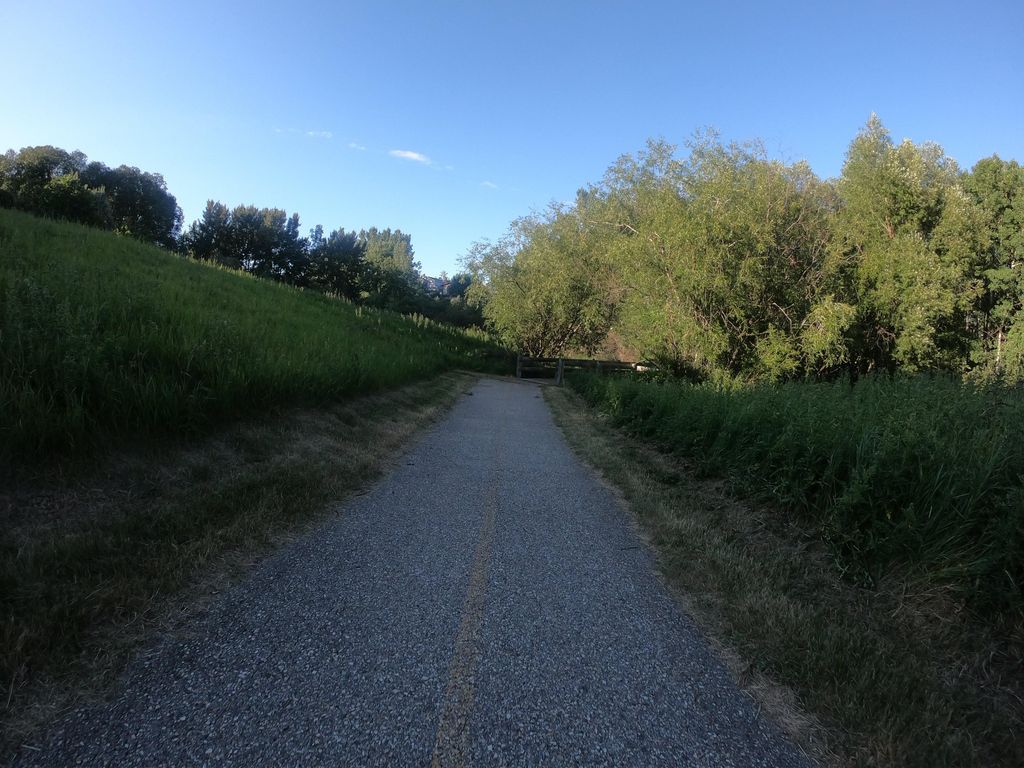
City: calgary